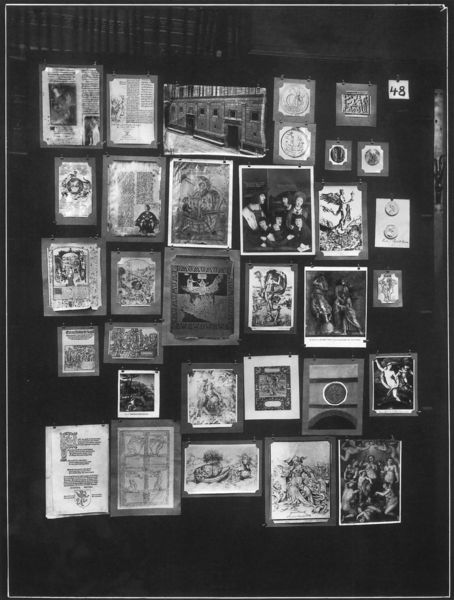
Titel: Mnemosyne (Bilderatlas, Fotos der Tafeln)
Künstler: Aby Warburg
Institution: London, The Warburg Institute Archive ©
Schlagwörter: gemälde, schwarz, wand, rahmen, spiegelung, bilder, bücher, fotos, karten, collage, foto, schwarzweiß, ausstellung, sammlung, hängung, stiche, buchseiten, drucke, miniaturen, umrandet, warhol, fotographien, verschiedene, 48, bildertafel, festgeklebt, ausstellung spiegelung